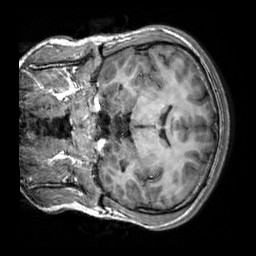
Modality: T1w
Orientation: coronal
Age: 19
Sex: male
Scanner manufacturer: siemens
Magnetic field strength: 3 T
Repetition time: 2.3 s
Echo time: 0.00303 s